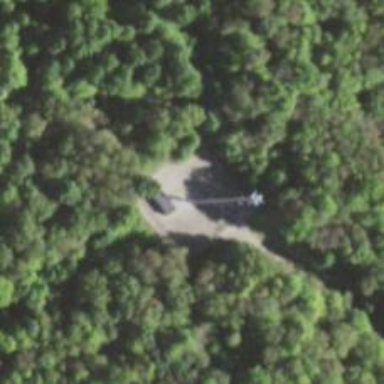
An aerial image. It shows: Communication mast tower.